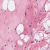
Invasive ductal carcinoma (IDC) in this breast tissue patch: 0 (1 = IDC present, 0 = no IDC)